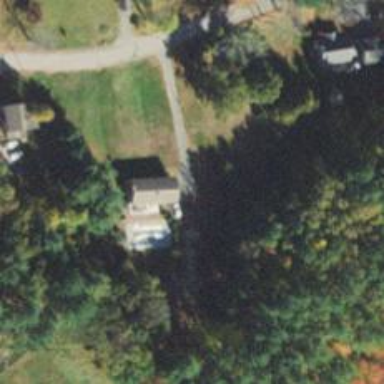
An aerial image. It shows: Driveway.